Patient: sex M, age 49
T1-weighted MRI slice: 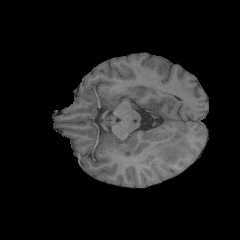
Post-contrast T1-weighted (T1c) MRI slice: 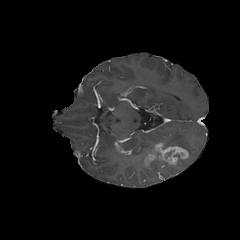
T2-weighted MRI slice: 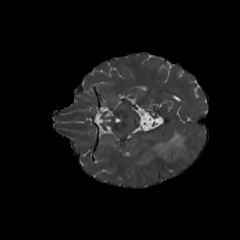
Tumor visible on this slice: yes
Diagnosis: Glioblastoma, IDH-wildtype
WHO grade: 4